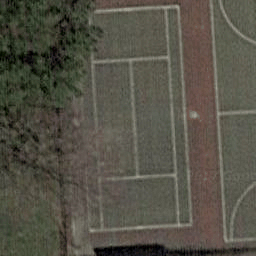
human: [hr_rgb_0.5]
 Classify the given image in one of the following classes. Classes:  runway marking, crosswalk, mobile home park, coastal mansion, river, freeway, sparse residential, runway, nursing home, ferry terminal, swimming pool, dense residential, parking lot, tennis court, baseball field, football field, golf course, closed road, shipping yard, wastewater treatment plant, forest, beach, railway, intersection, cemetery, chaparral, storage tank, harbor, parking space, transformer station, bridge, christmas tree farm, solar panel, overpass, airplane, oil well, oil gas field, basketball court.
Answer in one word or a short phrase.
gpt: tennis court